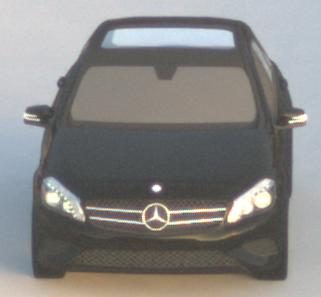
Make: Mercedes-Benz
Model: A 180
Detailed model: A-Class (176)
Model produced from: 2012/09
Model produced until: 2015/07
Doors: 5
Color: black
Road condition: dry road
Daytime: dawn
Contrast: medium contrast